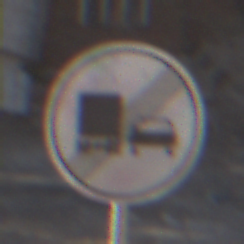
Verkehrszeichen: EndeUeberholverbotKraftfahrzeuge
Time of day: MorningAfternoon
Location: Outdoor (Suburban)
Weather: PartlyCloudy
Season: NotSpecified
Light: Natural